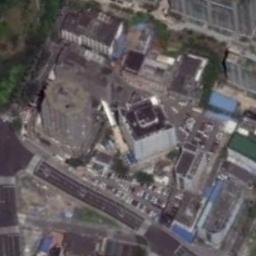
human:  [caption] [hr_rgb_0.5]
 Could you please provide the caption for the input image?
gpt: The buildings are well spaced .

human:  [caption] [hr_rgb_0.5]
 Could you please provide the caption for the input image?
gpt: A commercial area with two high-rise buildings and some other buildings is surrounded by some roads .

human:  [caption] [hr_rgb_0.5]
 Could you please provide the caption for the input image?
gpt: In a business district there are several tall buildings of different shapes and several roads with many cars  There are many cars in the open space beside the road .

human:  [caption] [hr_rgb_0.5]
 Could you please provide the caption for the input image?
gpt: The commercial area is near a parking lot .

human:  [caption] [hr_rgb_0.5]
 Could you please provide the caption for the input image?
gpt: There are some buildings on a commercial area .